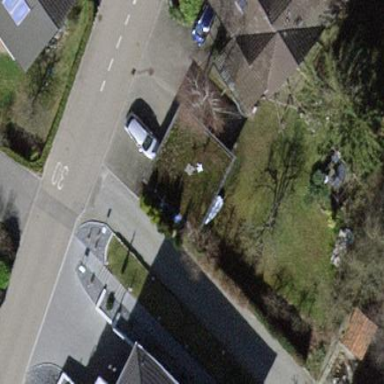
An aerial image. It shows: Garage building.